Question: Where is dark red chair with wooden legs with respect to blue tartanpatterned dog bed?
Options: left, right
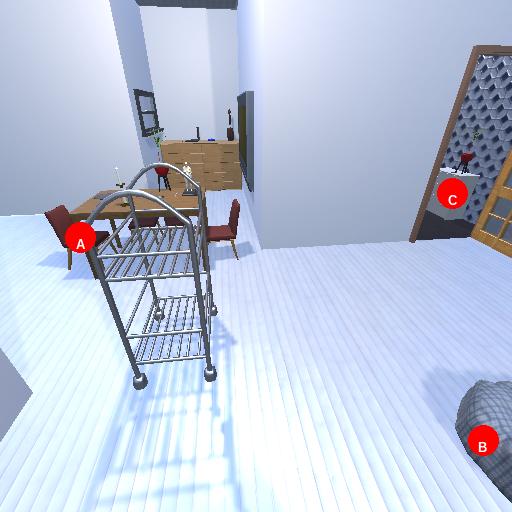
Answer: left